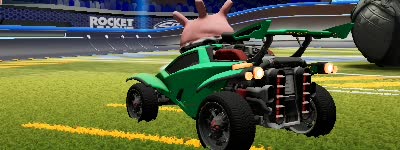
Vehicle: octane